Interaction volume radius: 5 \u00c5
Interaction volume height: 20 \u00c5
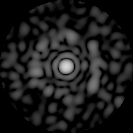
Disorder parameter: 0.8309